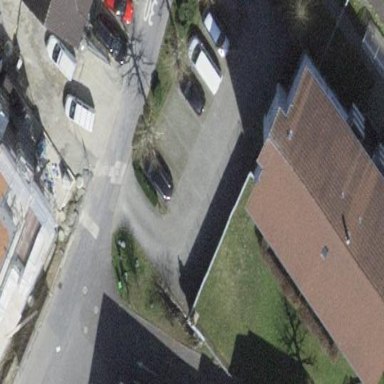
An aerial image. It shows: Parking area with surface.